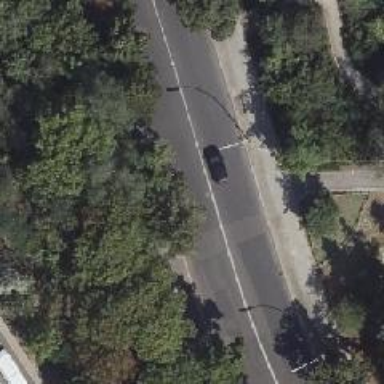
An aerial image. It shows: Tertiary road with asphalt surface. There is separate sidewalk along the road.